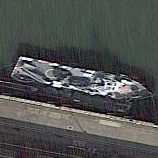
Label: civil